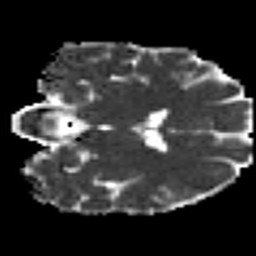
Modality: MD
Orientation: coronal
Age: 23
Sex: female
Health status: ill
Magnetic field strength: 3 T
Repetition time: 8.4 s
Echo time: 0.0926 s